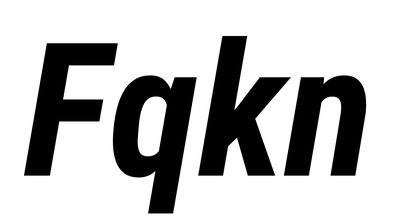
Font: Roboto-Italic_Condensed_Bold_Italic